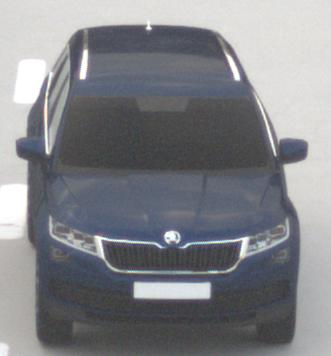
Make: Skoda
Model: Kodiaq 1.4 TSI
Detailed model: Kodiaq
Model produced from: 2017/03
Model produced until: 2018/05
Doors: 5
Color: blue
Road condition: dry road
Daytime: morning or afternoon
Contrast: low contrast